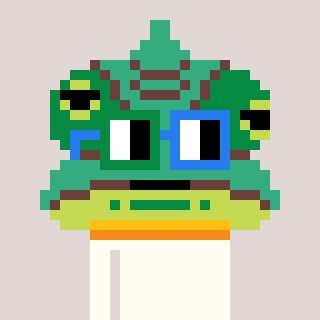
a pixel art character with square green and blue glasses, a chameleon-shaped head and a grayscale-colored body on a warm background